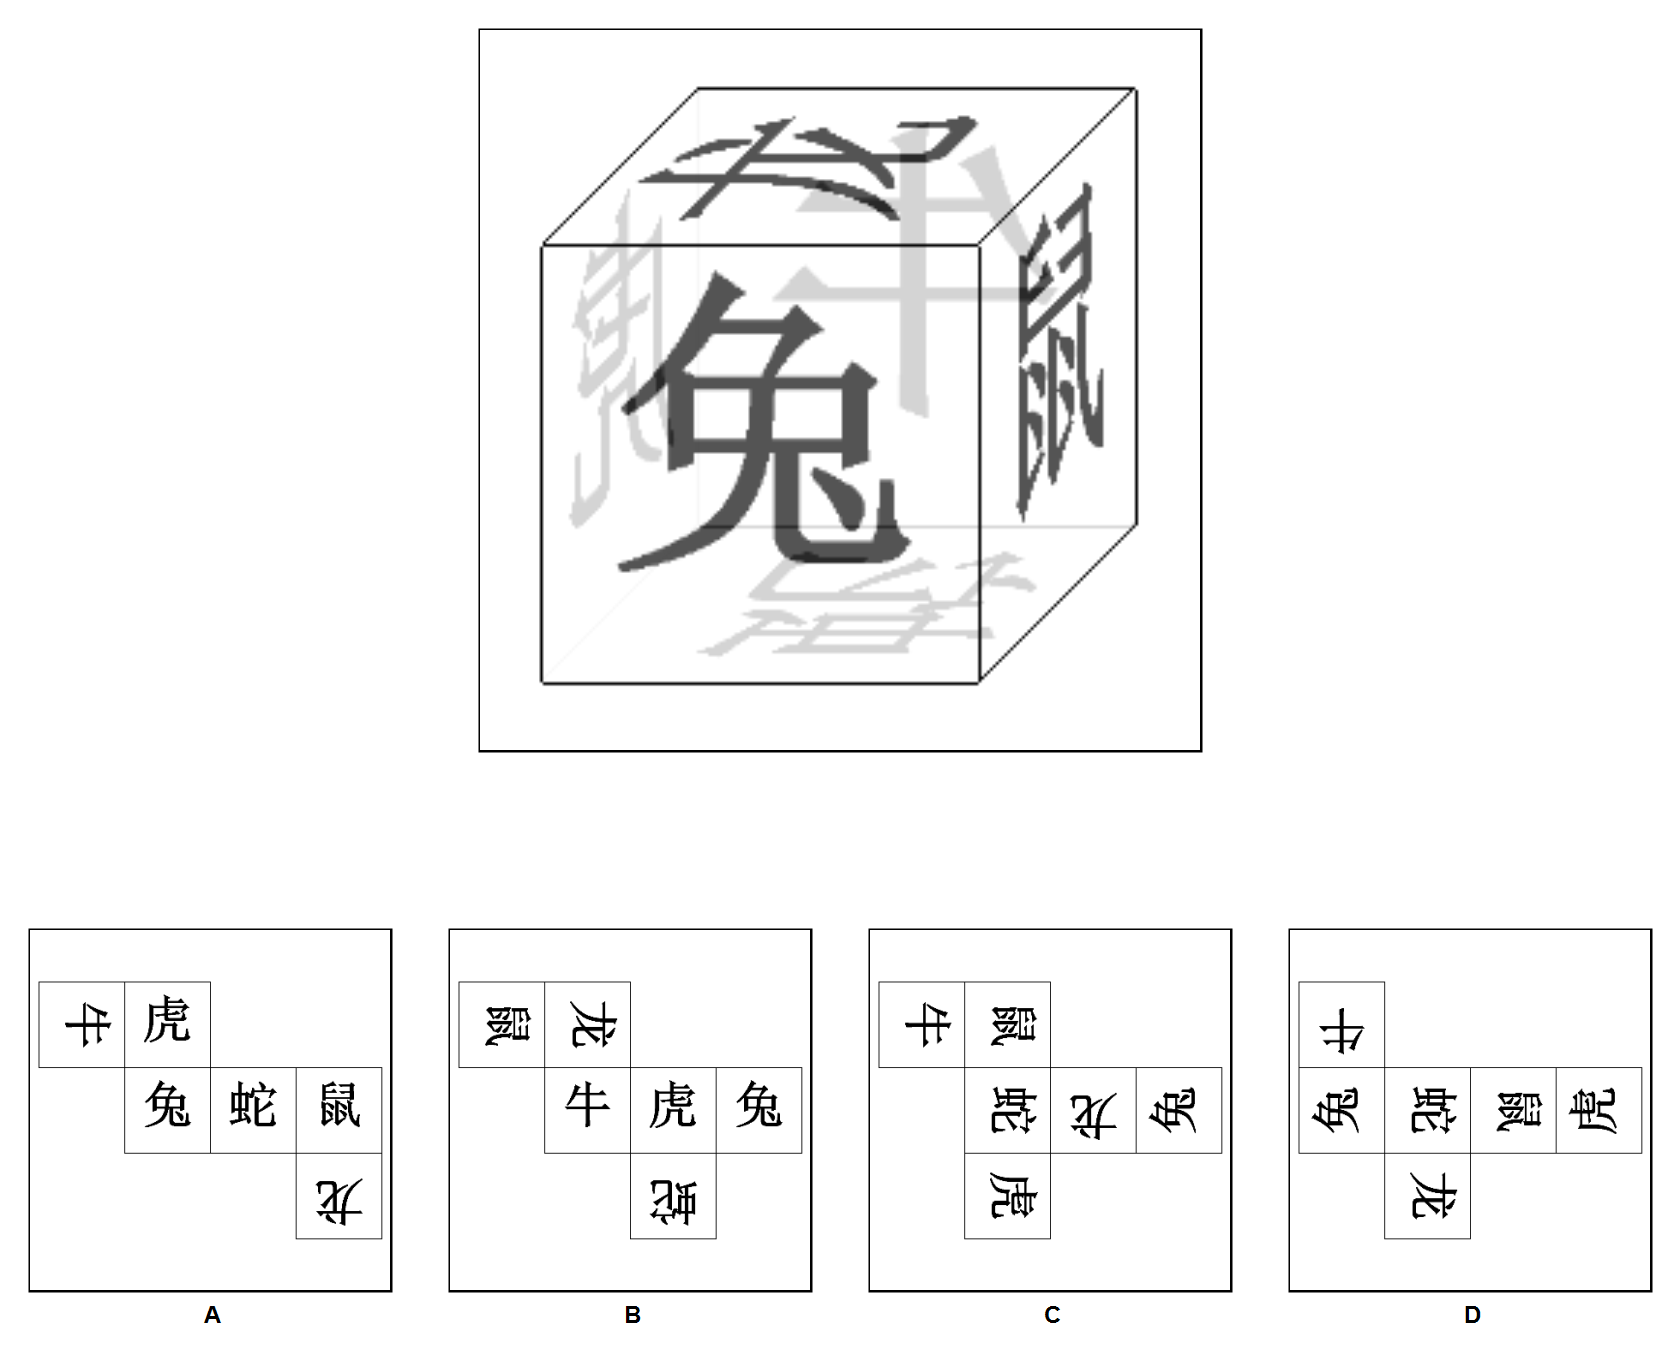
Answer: B